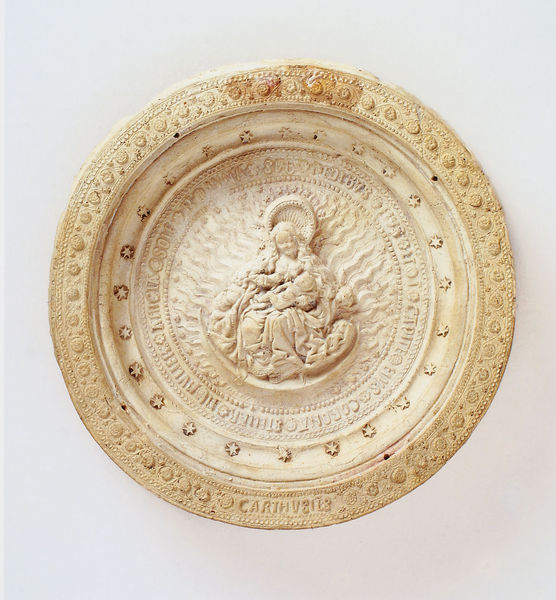
Titel: Madonna auf der Mondsichel
Institution: Münster, Westfälisches Landesmuseum für Kunst und Kulturgeschichte
Schlagwörter: himmel, wasser, blume, blumen, frau, kleid, marmor, weiss, ornament, schale, schüssel, teller, gold, kind, mutter, rund, tondo, ton, relief, schrift, wellen, linien, baby, rand, inschrift, dekor, verzierung, metall, stuck, foto, stern, flammen, strahlen, linie, stillen, scheibe, mondsichel, sterne, fries, heiligenschein, nimbus, jesus, pieta, hunger, gips, heilig, maria, madonna, elfenbein, latein, mondsichelmadonna, g, carthusies, reand, madonna und kind, carthusius